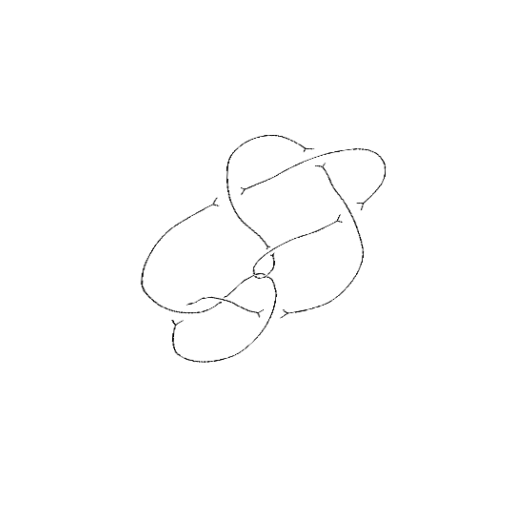
Crossing number: 9